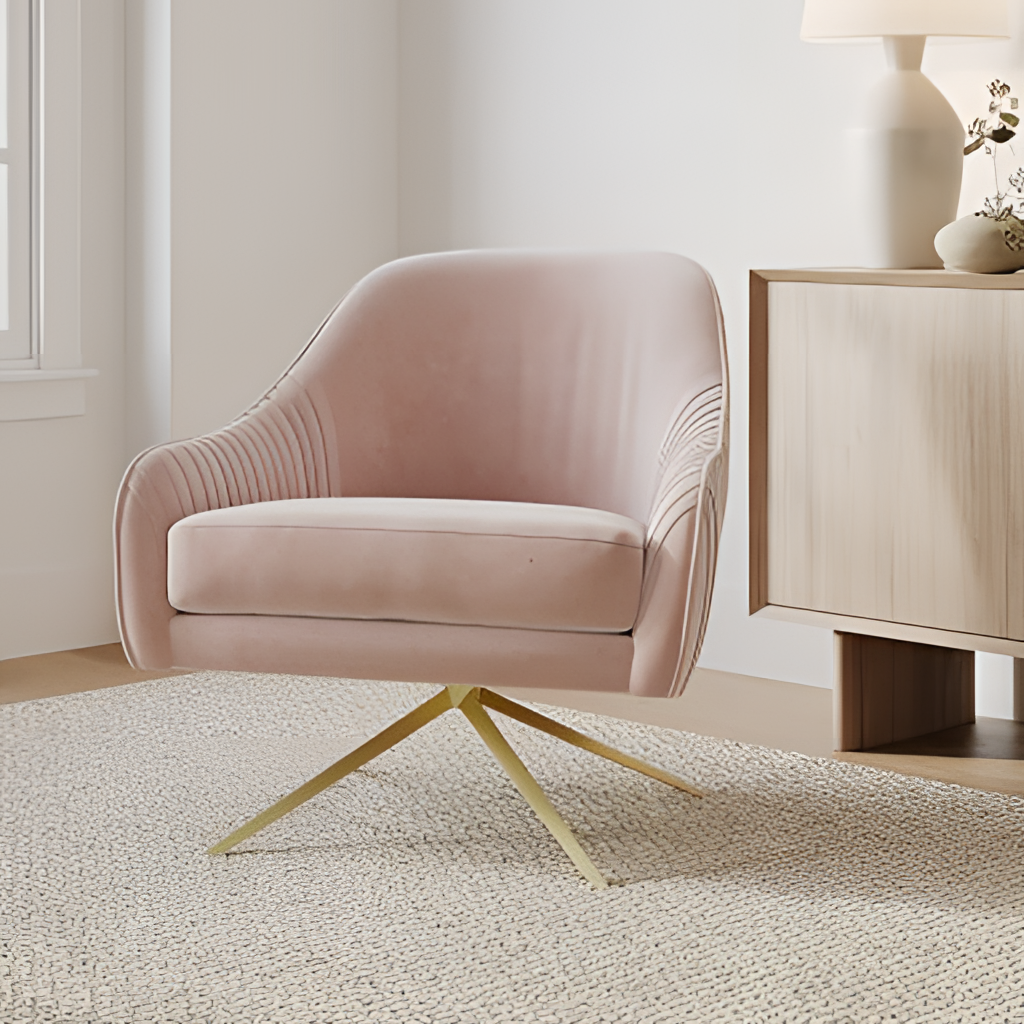
pink velvet chair, living room, contemporary, paint wallpaper, with solid pattern, carpet flooring, with textured pattern